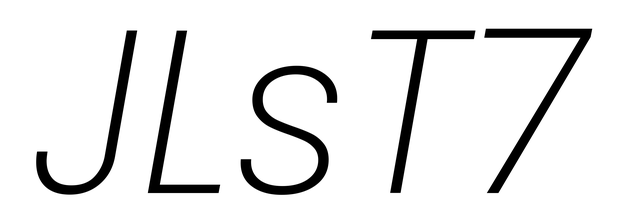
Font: Poppins-ExtraLightItalic